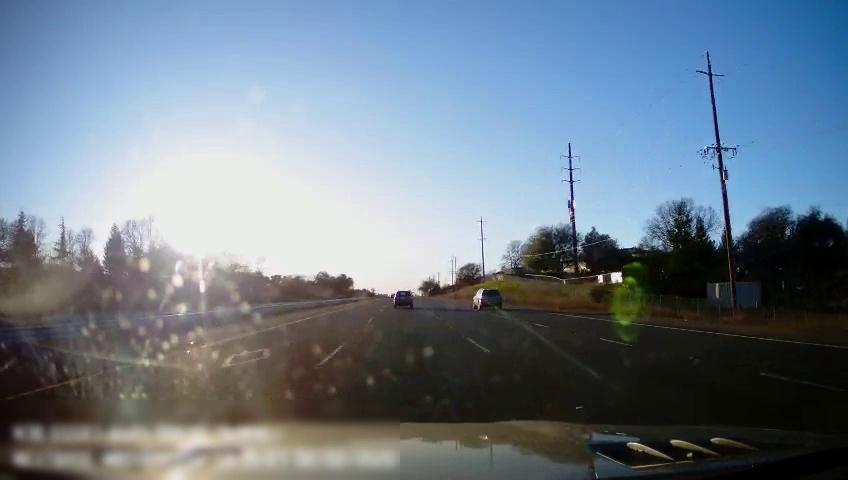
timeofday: Day
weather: Sunny
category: Drivable Space
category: Drivable Space
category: Vehicles | Car
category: Vehicles | Car
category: Lanes | Alternate Lane
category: Lanes | Alternate Lane
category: Lanes | Current Lane
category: Lanes | Current Lane
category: Lanes | Alternate Lane